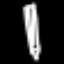
Label: pencil